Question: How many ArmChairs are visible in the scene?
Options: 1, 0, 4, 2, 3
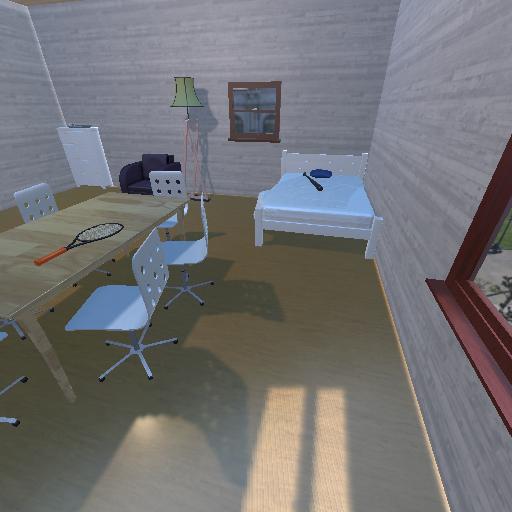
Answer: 1